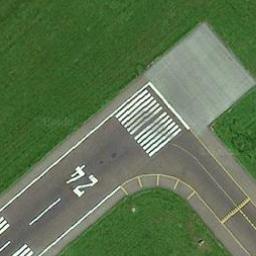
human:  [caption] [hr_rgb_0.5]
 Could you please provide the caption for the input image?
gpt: The runway is on the grass .

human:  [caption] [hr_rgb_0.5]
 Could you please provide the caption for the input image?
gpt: Next to the runway is a green lawn with white '24' and short-line signs on the runway .

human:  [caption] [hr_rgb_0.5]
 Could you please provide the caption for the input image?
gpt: The grass is beside the runway .

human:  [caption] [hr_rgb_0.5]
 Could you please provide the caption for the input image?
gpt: The runway has a threshold marking and the designation marking is 24 .

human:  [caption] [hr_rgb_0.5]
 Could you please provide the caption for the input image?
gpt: There are green lawns beside the runway with white marks .